Field crop: maize
Growth stage: 2
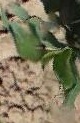
Species: maize